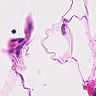
Metastatic tissue present: no